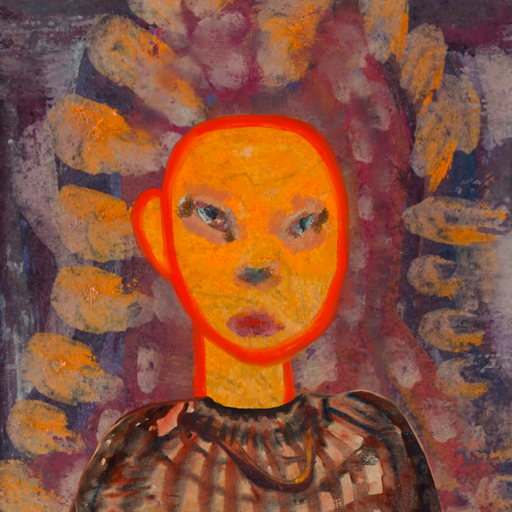
Background: Doll, Head And Neck Front: Sisters, Face Front: Boggyland, Bust: Orphan, Hair Front: Blank, Head Accessory: Blank, Second Necklace: Comrade, Necklace: In_The_Sun, Baby: Blank